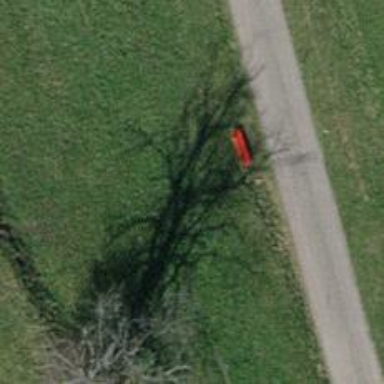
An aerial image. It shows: Red bench.